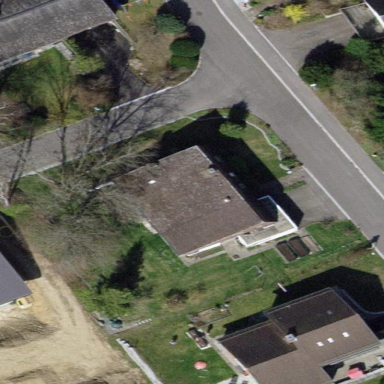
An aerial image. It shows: Detached building with saltbox roof shape.